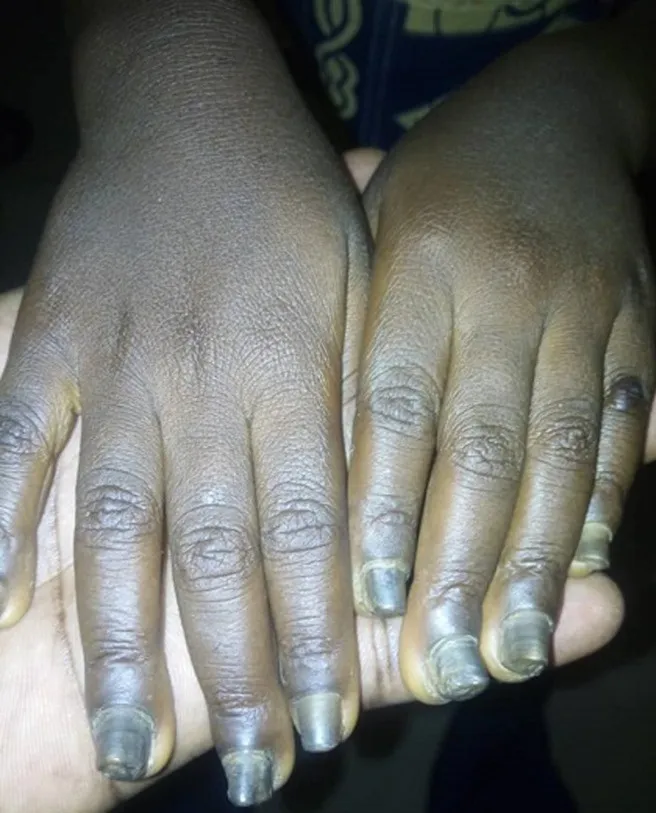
hyperpigmented thickened and rough nails.
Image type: medical_photograph (skin_photograph)